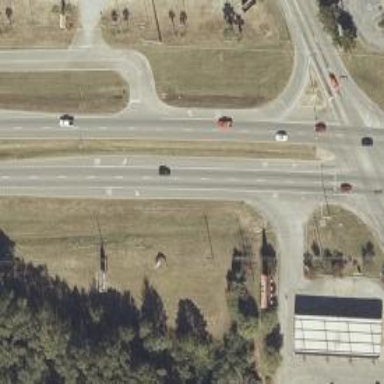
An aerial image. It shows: Asphalt road with dual carriageways at trunk level.